Question: So I have a runbook which automates the shutdown and start-up of my Azure VM during the weekends. This then sends a transactional email confirming that the VPS is shut down/started up.
I have set up my parameters as illustrated. Is there a reason as to why it correctly states the name of my virtual machine (highlighted) in the subject line but in the body of the email (highlighted), it comes up with a completely different name.
Logic would dictate that '$VM.NAME' would be the name of the VPS and not some random command line, so why is this? It's displayed correctly in the subject line but not the email body.
'''
param (
[Parameter(Mandatory=$false)]
[String] $VMName ="ITAMTRADINGVPS",
[Parameter(Mandatory=$false)]
[String] $ResourceGroupName
)
$connectionName = "AzureRunAsConnection"
try
{
# Get the connection "AzureRunAsConnection "
$servicePrincipalConnection=Get-AutomationConnection -Name $connectionName
"Logging in to Azure..."
Add-AzureRmAccount '
-ServicePrincipal '
-TenantId $servicePrincipalConnection.TenantId '
-ApplicationId $servicePrincipalConnection.ApplicationId '
-CertificateThumbprint $servicePrincipalConnection.CertificateThumbprint
}
catch {
if (!$servicePrincipalConnection)
{
$ErrorMessage = "Connection $connectionName not found."
throw $ErrorMessage
} else{
Write-Error -Message $_.Exception
throw $_.Exception
}
}
# If there is a specific resource group, then get all VMs in the resource group,
# otherwise get all VMs in the subscription.
if ($ResourceGroupName -And $VMName)
{
$VMs = Get-AzureRmVM -ResourceGroupName $ResourceGroupName -Name $VMName
}
elseif ($ResourceGroupName)
{
$VMs = Get-AzureRmVM -ResourceGroupName $ResourceGroupName
}
else
{
$VMs = Get-AzureRmVM
}
$vms
# Start each of the VMs
# Stop each of the VMs
foreach ($VM in $VMs)
{
$StopRtn = $VM | Stop-AzureRmVM -Force -ErrorAction Continue
$StopRtn
Write-Output " this is $StopRtn "
if ($StopRtn.IsSuccessStatusCode -eq 'True')
{
# The VM stopped, so send notice
Write-Output ($VM.Name + " has been stopped")
$Username ="xxx"
$Password = ConvertTo-SecureString "xxx" -AsPlainText -Force
$credential = New-Object System.Management.Automation.PSCredential $Username, $Password
$SMTPServer = "xxx"
$EmailFrom = "xxxx
[string[]]$EmailTo = "xxx"
$Subject = $VM.NAME + " notification of scheduled deallocation"
$Body = "We'd like to let you know that your Virtual Machine $VM.NAME has successfully deallocated.
<br>This could either be due to maintenance or a scheduled shutdown. If you were expecting this notification, please disregard this email.
<br><br>If you need any further assistance, please contact the system administrator on xxx<br><br>Yours Sincerely<br><br>The Technical Design Team<br>xxx<br><br>"
Send-MailMessage -smtpServer $SMTPServer -Credential $credential -Usessl -Port 587 -from $EmailFrom -to $EmailTo -subject $Subject -Body $Body -BodyAsHtml
Write-Output "Email sent succesfully."
}
else
{
# The VM failed to stop, so send notice
Write-Output ($VM.Name + " failed to stop")
}
}
'''

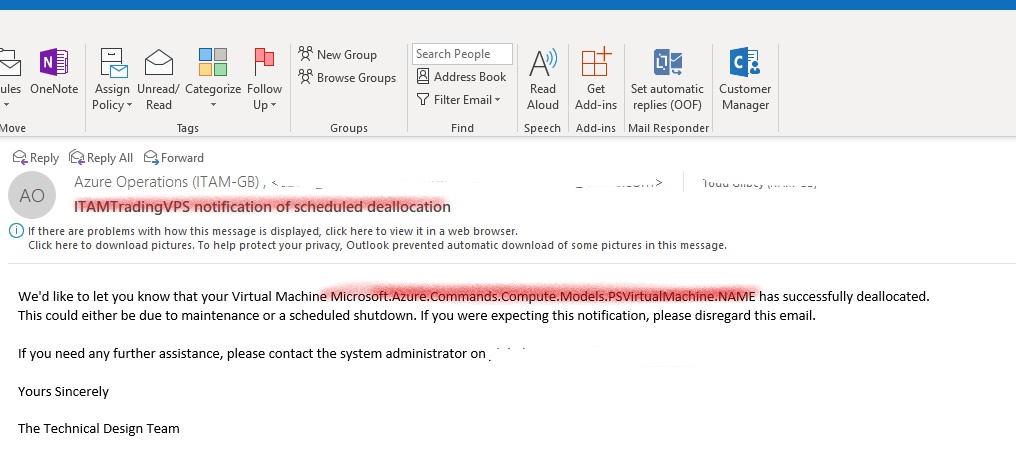
Answer: The variable reference (e.g. $VM.Name) into the email body which by default will just return the object type where which will render the content either as a listing or as a table. In order to include content in an email,
'''
[string]$EmailBody = ("VMNAME IS = [{0}]" -f $VM.Name)
'''
which is similar to 'string.format' in 'C#'
Refer this <URL>